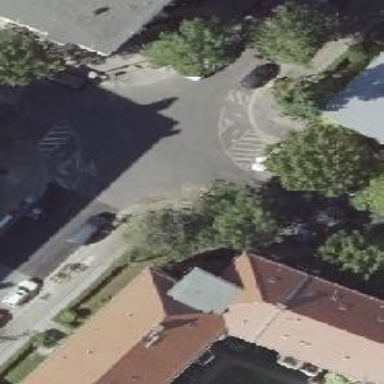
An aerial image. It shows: Sidewalk along the footway.